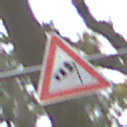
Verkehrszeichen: SeitenwindVonRechts
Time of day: Midday
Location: Outdoor (Nature)
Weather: Overcast
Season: Autumn
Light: Natural